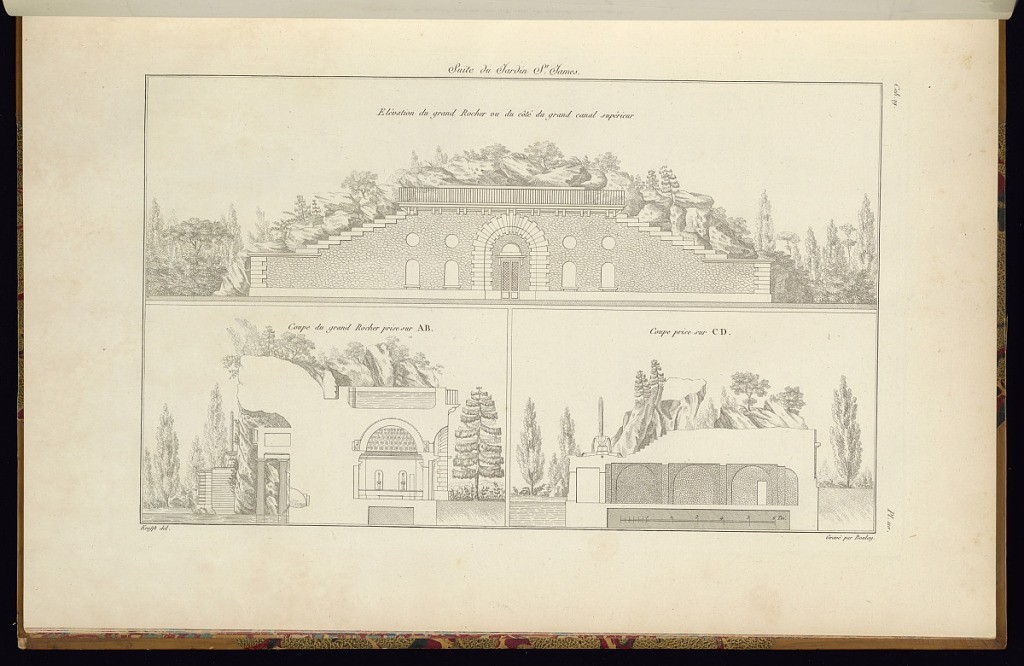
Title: Suite du Jardin St. James
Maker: Jean-Charles Krafft, French, 1764 - 1833
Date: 1812
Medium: Etching and engraving on paper
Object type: Print
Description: An architectural print illustrating garden baths set within artificial rockwork with an elevation of the canal facing façade and two sectional views below, featuring a domed coffered ceiling with rosettes, and fountains. The plate is titled, signed, and numbered.